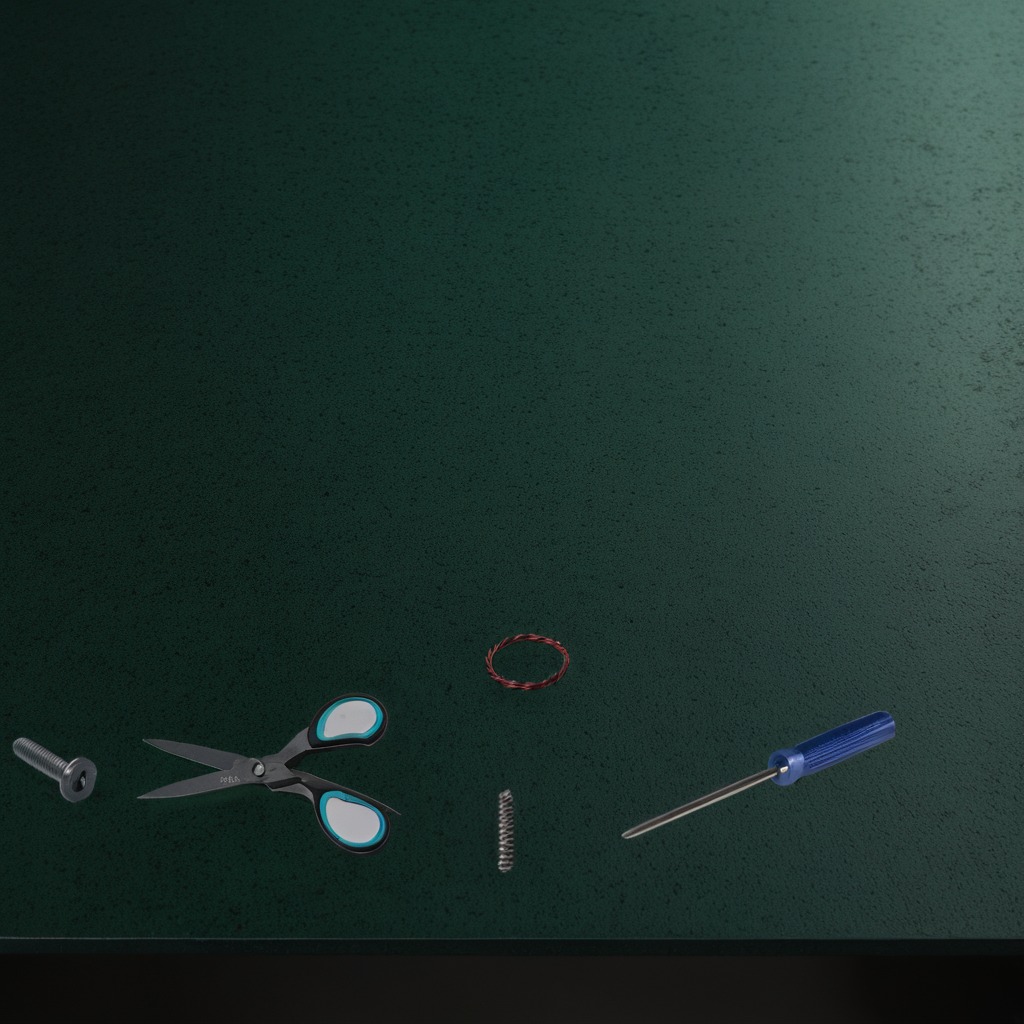
A rubber Oring, a metal machine screw, a coiled metal spring, a screwdriver, and a pair of scissors are lying on a clean granite tabletop inside a workshop at night soft shadows worn but beneath the mat.